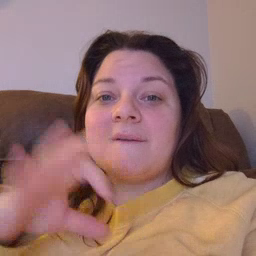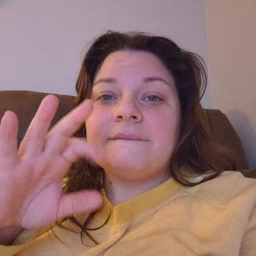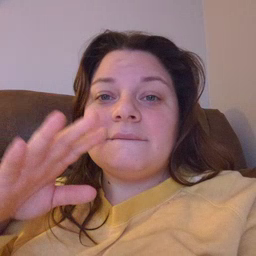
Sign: fall